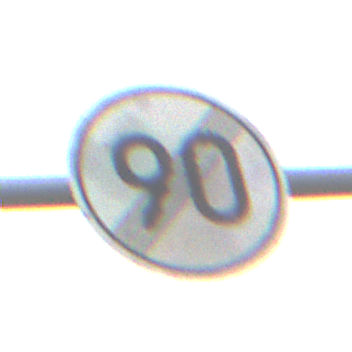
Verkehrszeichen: EndeGeschwindigkeit90
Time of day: MorningAfternoon
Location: Outdoor (Nature)
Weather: Overcast
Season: NotSpecified
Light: Natural